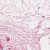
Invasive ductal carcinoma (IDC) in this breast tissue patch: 0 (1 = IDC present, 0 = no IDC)